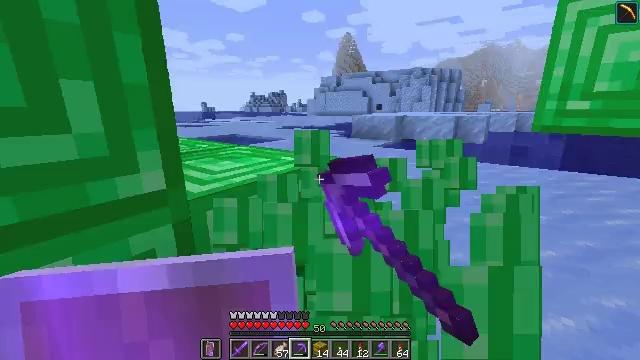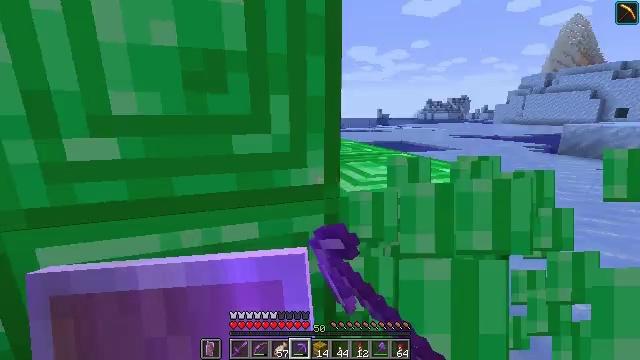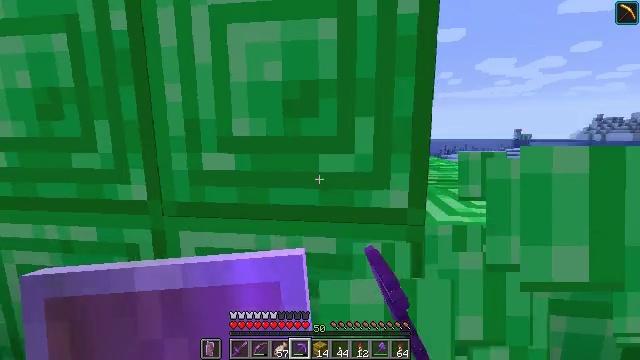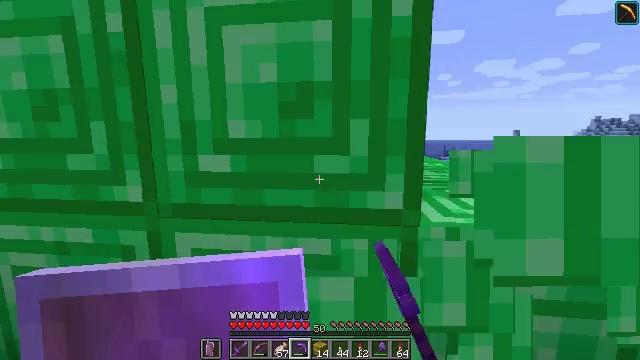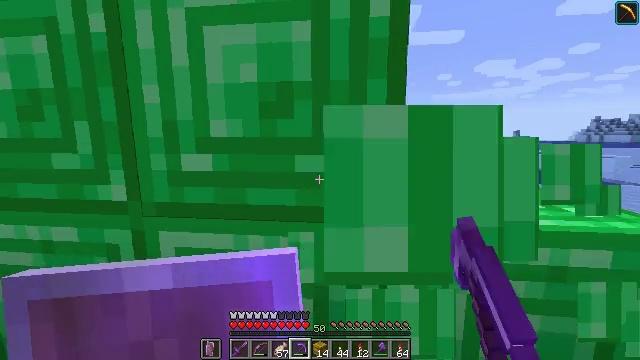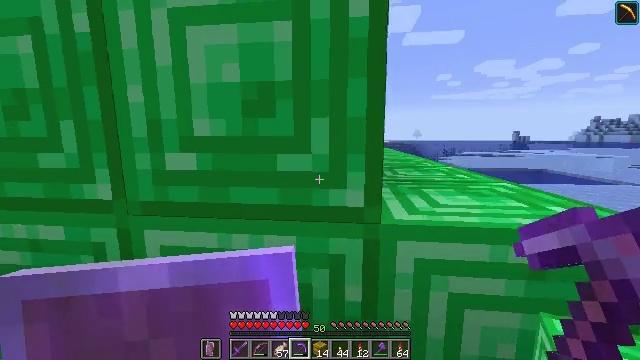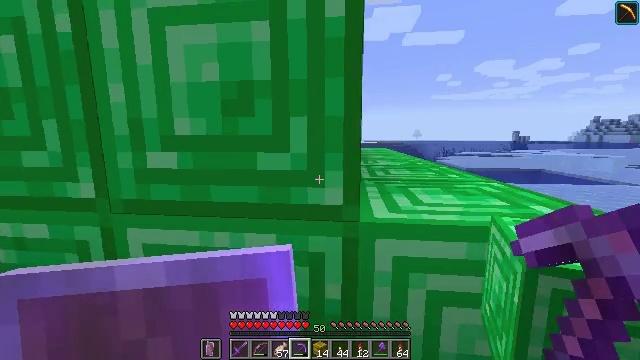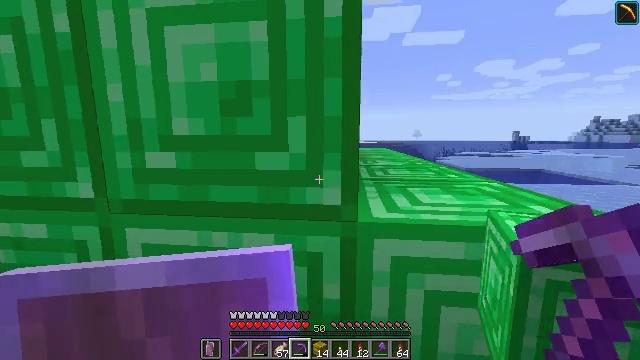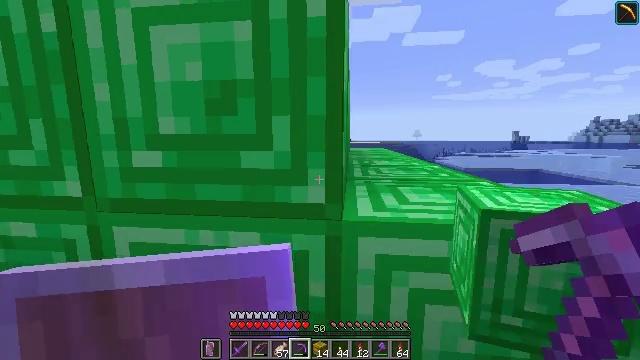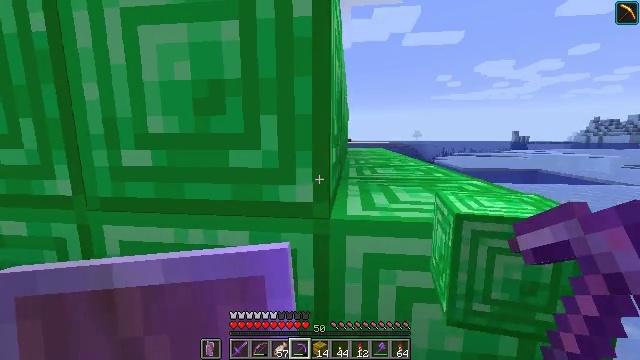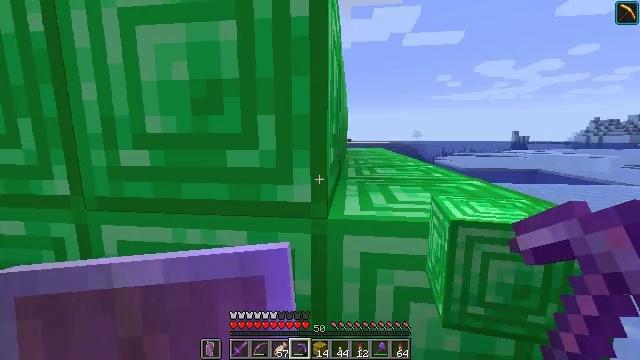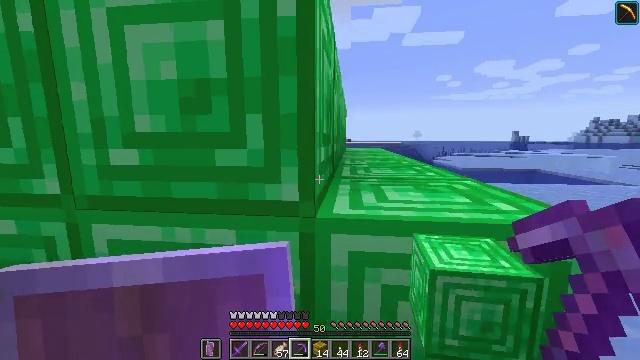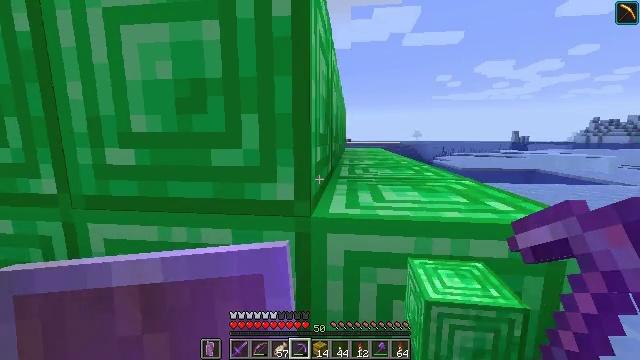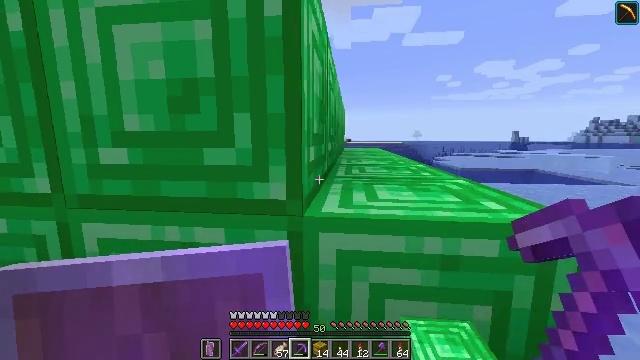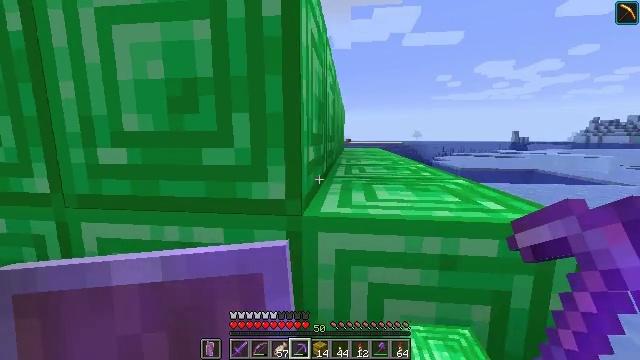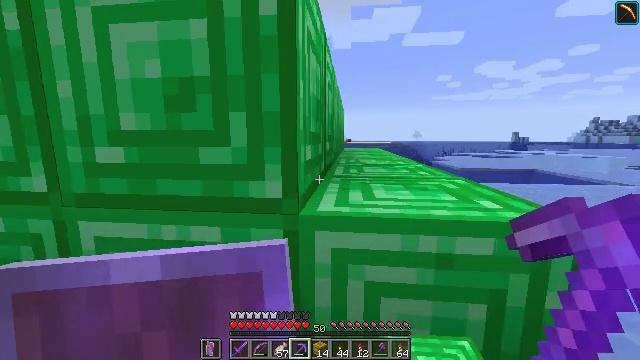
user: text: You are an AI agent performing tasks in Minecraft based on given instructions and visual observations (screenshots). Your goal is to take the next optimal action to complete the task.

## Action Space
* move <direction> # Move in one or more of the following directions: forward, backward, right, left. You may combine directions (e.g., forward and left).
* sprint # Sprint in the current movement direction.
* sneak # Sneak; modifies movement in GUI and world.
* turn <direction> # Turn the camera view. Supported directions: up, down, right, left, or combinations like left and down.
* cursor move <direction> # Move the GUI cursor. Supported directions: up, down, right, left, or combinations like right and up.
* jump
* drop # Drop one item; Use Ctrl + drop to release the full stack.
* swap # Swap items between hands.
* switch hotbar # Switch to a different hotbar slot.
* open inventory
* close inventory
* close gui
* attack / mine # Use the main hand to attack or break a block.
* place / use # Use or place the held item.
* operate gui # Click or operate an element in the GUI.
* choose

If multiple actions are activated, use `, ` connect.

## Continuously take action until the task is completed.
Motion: motion action
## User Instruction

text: Mine the emerald block.
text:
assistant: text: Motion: move forward and move right, sneak, attack / mine
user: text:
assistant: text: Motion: move forward and move right, sneak, turn left and up
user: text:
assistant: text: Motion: sneak
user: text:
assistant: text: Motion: sneak
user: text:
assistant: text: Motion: sneak
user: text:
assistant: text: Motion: sneak
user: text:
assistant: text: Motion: sneak
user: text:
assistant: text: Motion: sneak
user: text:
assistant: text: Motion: sneak
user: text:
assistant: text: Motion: sneak
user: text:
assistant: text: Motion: sneak
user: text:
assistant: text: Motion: sneak
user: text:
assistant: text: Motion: sneak
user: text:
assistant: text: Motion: move left, sneak
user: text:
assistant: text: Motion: move left, sneak
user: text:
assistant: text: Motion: move left, sneak
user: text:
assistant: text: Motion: move left, sneak, turn left
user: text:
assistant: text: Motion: move left, sneak, turn left
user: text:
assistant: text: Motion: move left, sneak, turn left and up
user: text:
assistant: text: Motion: move left, sneak, turn left and up
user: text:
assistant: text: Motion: move left, sneak
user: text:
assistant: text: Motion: move left, sneak, attack / mine
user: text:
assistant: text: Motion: sneak, attack / mine
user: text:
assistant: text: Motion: sneak, attack / mine
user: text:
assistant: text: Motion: sneak, turn right, attack / mine
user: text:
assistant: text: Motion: sneak, turn right and down, attack / mine
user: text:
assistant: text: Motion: sneak, turn right and down, attack / mine
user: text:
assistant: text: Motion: sneak, attack / mine
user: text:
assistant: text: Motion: sneak, attack / mine
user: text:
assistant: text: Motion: sneak, attack / mine